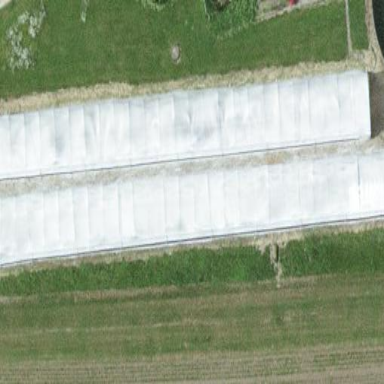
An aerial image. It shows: Greenhouse.